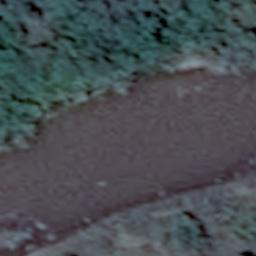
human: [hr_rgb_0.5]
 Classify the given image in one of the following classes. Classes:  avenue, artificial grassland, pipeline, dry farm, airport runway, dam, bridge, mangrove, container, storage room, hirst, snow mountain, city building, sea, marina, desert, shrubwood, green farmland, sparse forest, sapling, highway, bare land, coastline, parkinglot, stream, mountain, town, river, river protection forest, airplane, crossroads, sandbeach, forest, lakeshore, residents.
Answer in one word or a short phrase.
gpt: river